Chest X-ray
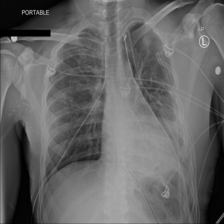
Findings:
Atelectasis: positive
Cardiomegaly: negative
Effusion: positive
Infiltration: positive
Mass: negative
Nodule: negative
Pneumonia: negative
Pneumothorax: negative
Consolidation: negative
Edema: negative
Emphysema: negative
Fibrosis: negative
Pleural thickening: negative
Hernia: negative